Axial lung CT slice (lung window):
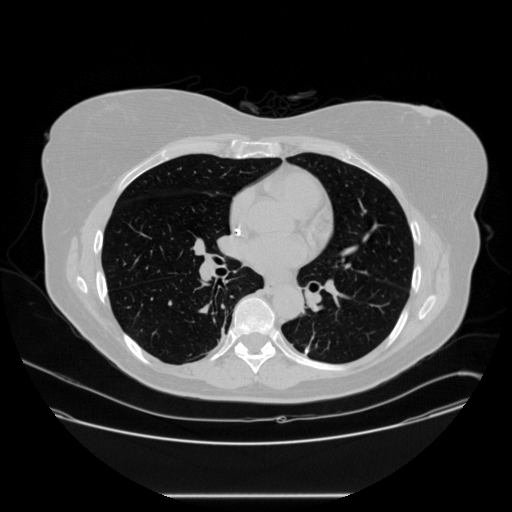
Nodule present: no